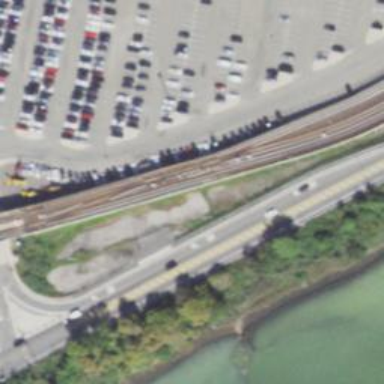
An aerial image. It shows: Light rail electrified railway.